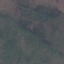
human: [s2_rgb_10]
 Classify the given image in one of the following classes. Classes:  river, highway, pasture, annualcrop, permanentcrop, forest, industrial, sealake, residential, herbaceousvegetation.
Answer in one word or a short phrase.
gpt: HerbaceousVegetation